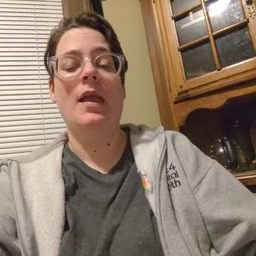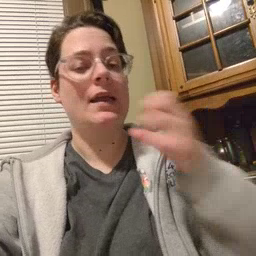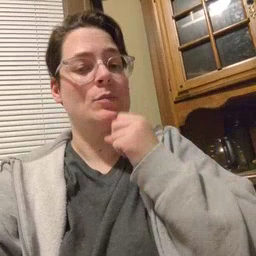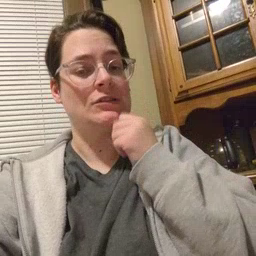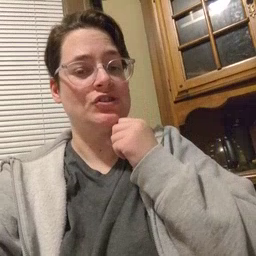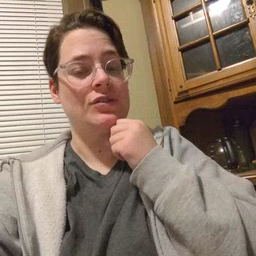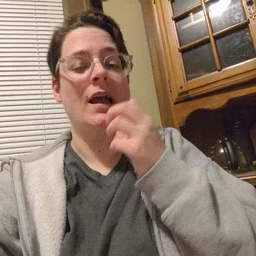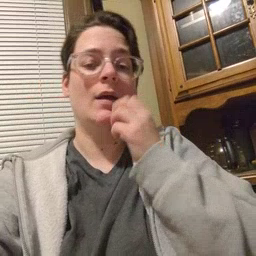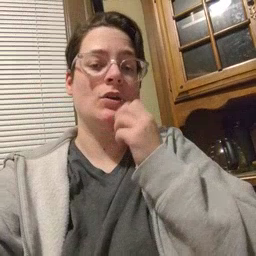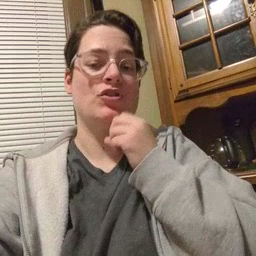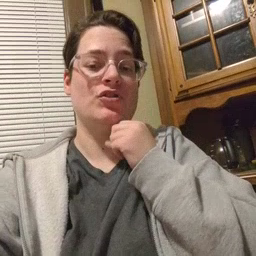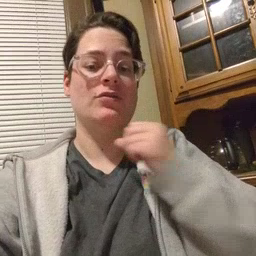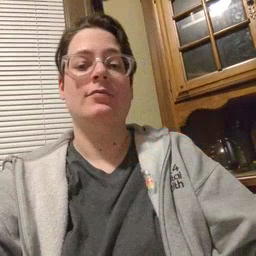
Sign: underwear